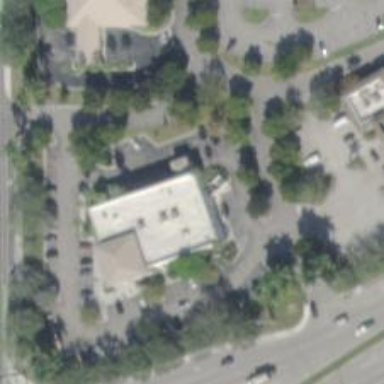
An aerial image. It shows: Pharmacy providing healthcare services.